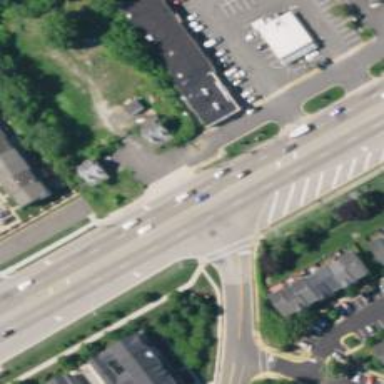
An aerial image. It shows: Stop road.